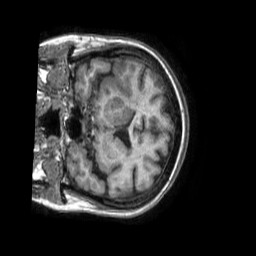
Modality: T1w
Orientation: coronal
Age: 54
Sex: female
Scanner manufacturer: philips
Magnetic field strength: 1.5 T
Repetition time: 0.007201 s
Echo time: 0.003281 s